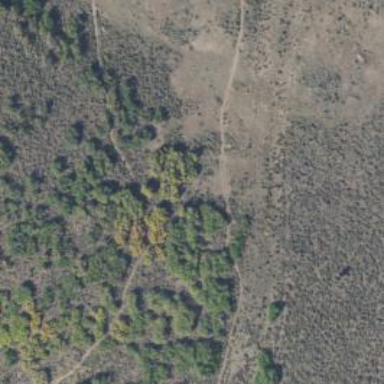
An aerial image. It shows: Path.